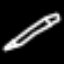
Label: pencil